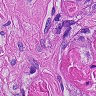
Metastatic tissue present: yes